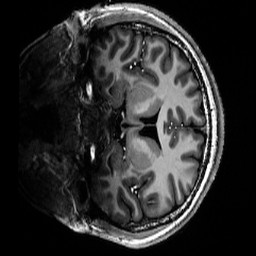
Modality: T1w
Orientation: coronal
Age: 24
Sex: male
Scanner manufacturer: siemens
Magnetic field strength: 6.98 T
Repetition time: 6 s
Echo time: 0.00299 s